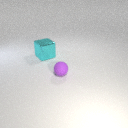
small purple rubber sphere in front of large cyan metal cube